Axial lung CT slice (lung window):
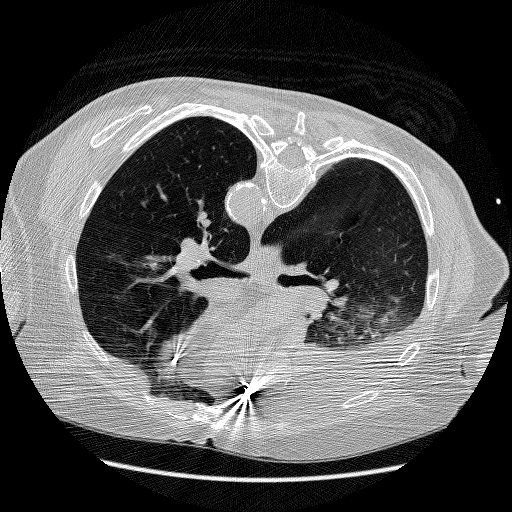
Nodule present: no